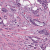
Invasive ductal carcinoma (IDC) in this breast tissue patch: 1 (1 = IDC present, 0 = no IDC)